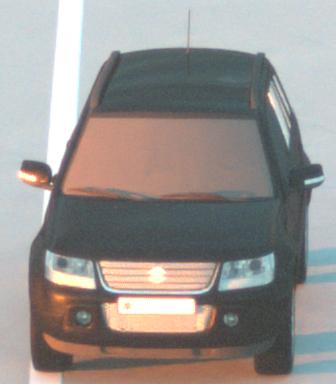
Make: Suzuki
Model: Grand Vitara
Detailed model: Gen. 1 JT
Model produced from: 2009
Model produced until: 2012
Doors: 5
Color: black
Road condition: dry road
Daytime: sunrise or sunset
Contrast: medium contrast